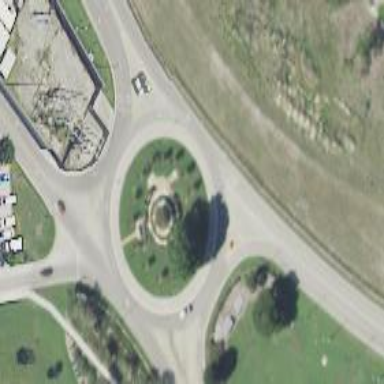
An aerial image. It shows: Service road that forms roundabout.